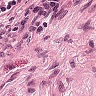
Metastatic tissue present: no